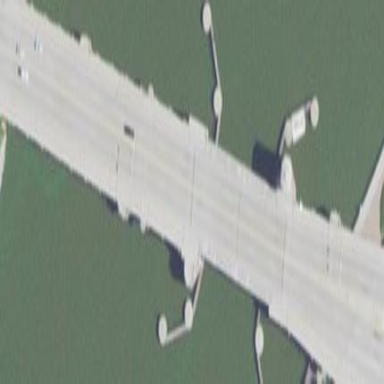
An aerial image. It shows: Bascule movable bridge.